Question: I have the following line of code defined in codebehind in silverlight:
'''
Path path = XamlReader.Load( "<Path Data="F1 M 44.207,34.0669C 44.4841,33.7278 44.7612,33.3886 45.0383,33.0494" />" ) as Path;
'''

No idea why it's happening...
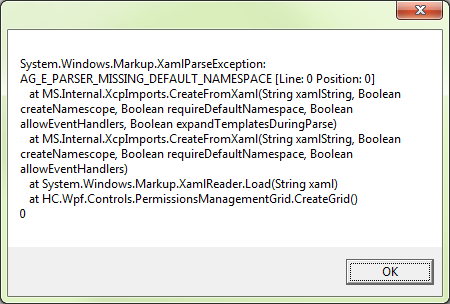
Answer: As the exception states, you are missing the default namespace in your XAML document. The '<Path>' element needs an XML namespace.
Add the attribute 'xmlns="http://schemas.microsoft.com/winfx/2006/xaml/presentation"' to your Path element.
<URL>
And for reference, in case you're not familiar with them, as XAML is just XML, here is an introduction to XML namespaces:
<URL>